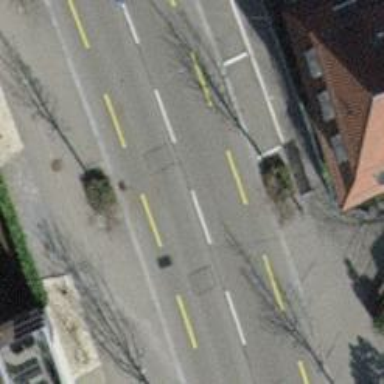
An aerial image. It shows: Tertiary road with asphalt surface. The road has separate sidewalks and lanes for trolley wires and bicycles. There are parallel parking lanes on both sides of the road.